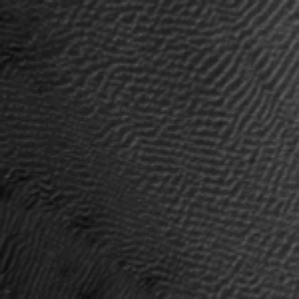
Label: frost